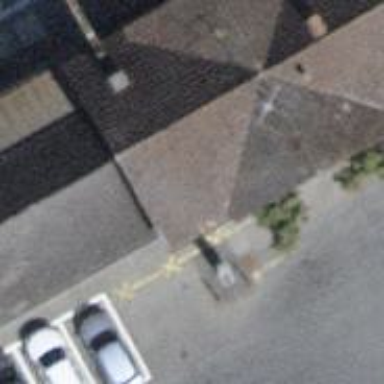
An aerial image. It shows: Transportation building.